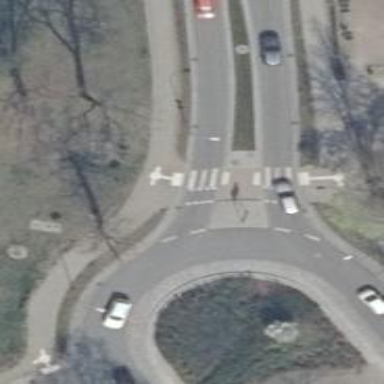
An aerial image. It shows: Uncontrolled crossing with zebra marking and island.